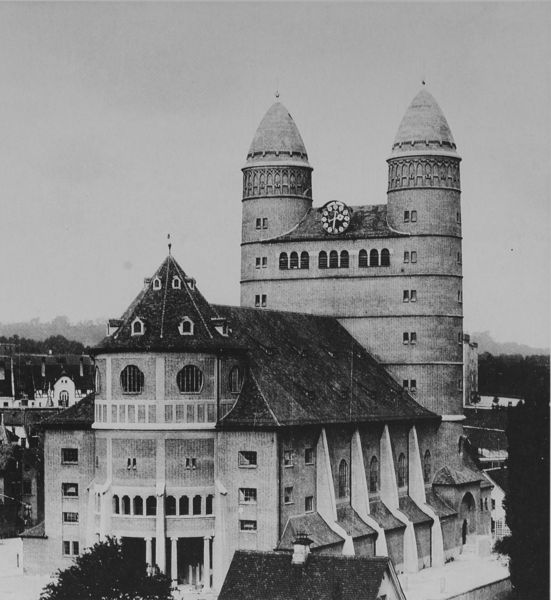
Titel: Blick von Westen auf die Garnisonkirche
Künstler: Theodor Fischer
Standort: Ulm
Institution: Garnisonkirche
Schlagwörter: baum, himmel, schatten, weiß, bäume, himmerl, stadt, fenster, grau, licht, schwarz, säule, säulen, dach, gebäude, haus, schloss, architektur, bild, horizont, häuser, brüstung, kirche, wald, rund, schornstein, turm, bogen, fassade, zwei, fahne, fischer, moderne, dorf, dächer, giebel, türe, empore, rundbogen, uhr, geländer, hoch, tor, foto, fotografie, photographie, bögen, eingang, erker, burg, glockenturm, kuppeln, türme, rundfenster, dom, beton, dachfenster, festung, gauben, groß, schwarzweiß, kugel, rathaus, arkaden, photo, stadttor, kirchenschiff, mittelschiff, seitenschiff, mittelalter, apsis, romanik, chor, kapelle, doppelturm, aussen, etagen, geschosse, bänder, streben, zeiger, zifferblatt, turmuhr, basilika, rundtürme, strebewerk, westwerk, gotteshaus, strebepfeiler, neoromanik, theodor fischer, rundturm, kegeldach, doppelturmfassade, wandpfeiler, ulm, theodor, speyer, garnisonskirche, patronenhülsen, patronenhülse, schwarzweißfotografie, castello, modenre, rundbbögen, kleine fenster, fensterkupppel, mehrgeschoßig, runde absis